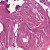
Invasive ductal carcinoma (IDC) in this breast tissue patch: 0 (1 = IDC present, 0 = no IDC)